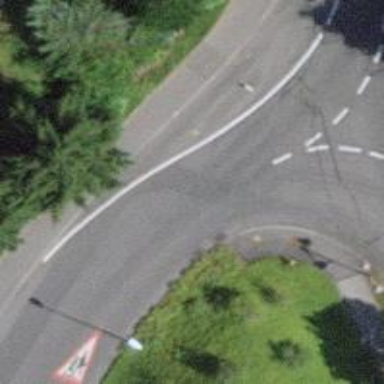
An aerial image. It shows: Raised kerb.